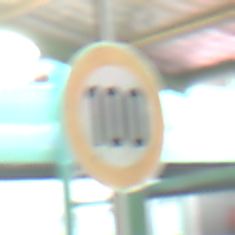
Verkehrszeichen: Geschwindigkeit100
Umgebung: Roofed, Special
Tageszeit: MorningAfternoon
Wetter: NotSpecified
Licht: Artificial
Jahreszeit: NotSpecified
Kontrast: MediumContrast